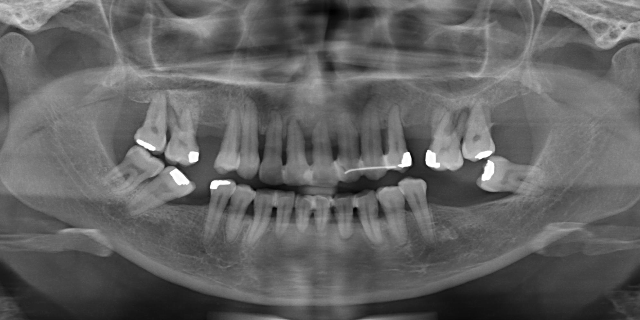
adult